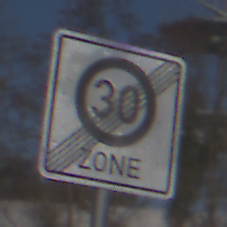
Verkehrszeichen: EndeZone30
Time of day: MorningAfternoon
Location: Outdoor (Nature)
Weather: PartlyCloudy
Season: Winter
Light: Natural